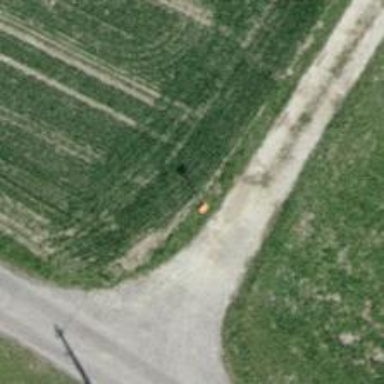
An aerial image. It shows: Aerial marker.